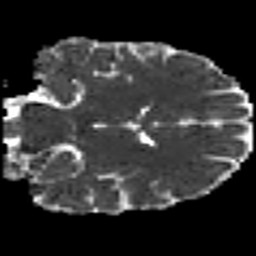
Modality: MD
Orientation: coronal
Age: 27
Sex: male
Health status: healthy
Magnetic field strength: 3 T
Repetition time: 8.4 s
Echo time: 0.0926 s